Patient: sex M, age 72
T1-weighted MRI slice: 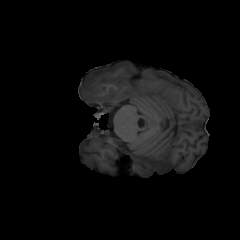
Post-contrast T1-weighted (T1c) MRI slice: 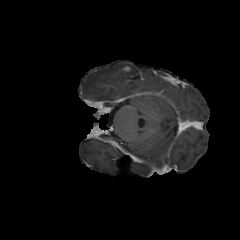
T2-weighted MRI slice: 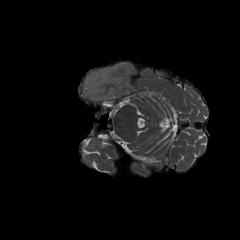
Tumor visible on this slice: yes
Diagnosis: Glioblastoma, IDH-wildtype
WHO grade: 4